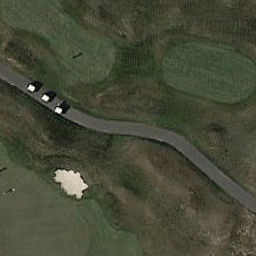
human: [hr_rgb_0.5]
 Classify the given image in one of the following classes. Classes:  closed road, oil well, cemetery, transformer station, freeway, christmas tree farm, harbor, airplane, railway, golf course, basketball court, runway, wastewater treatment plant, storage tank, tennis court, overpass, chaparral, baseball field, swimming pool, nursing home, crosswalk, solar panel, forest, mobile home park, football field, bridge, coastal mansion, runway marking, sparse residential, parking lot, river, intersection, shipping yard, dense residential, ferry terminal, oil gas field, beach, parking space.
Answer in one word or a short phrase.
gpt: golf course